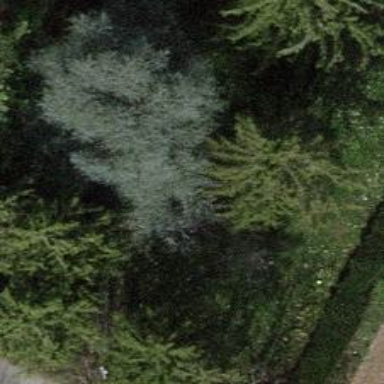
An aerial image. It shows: Evergreen needle-leaved tree.